Interaction volume radius: 5 \u00c5
Interaction volume height: 10 \u00c5
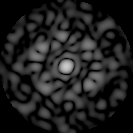
Disorder parameter: 0.698